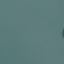
Label: SeaLake